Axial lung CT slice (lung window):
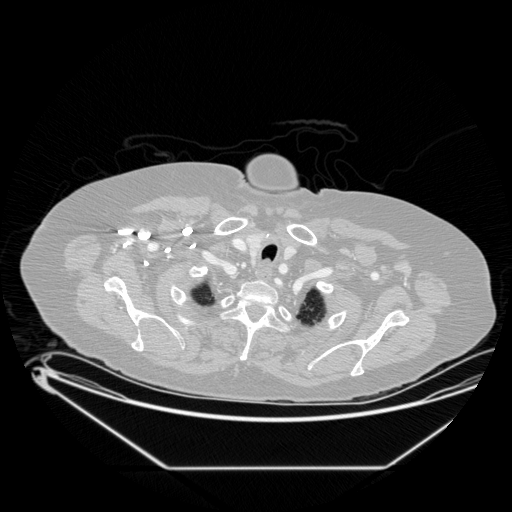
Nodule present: no